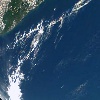
Label: water